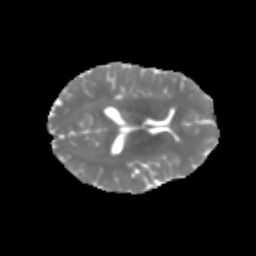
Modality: MD
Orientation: axial
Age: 23
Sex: male
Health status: healthy